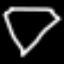
Label: diamond